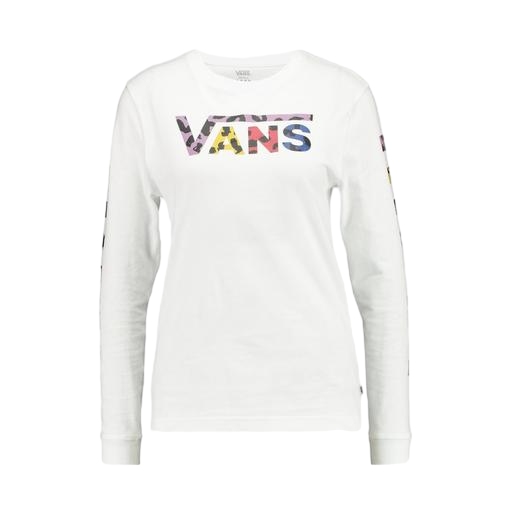
white graphic long-sleeve tee, multicolor graphic long-sleeve tee, ls tee, white background